Question: I'm using a an 'ObservableCollection' with two 'ICollectionView' for different filters.
One is for filtering messages by some type, and one is for counting checked messages.
As you can see message filter and message count works OK, but when I'm un-checking the message disappear from the list ().
BTW sorry for the long post, I wanted to include all relevant stuff.
'''
<!-- Messages List -->
<DockPanel Grid.Row="1"
Grid.Column="0"
Grid.ColumnSpan="3"
Height="500">
<ListBox Name="listBoxZone"
ItemsSource="{Binding filteredMessageList}"
Background="Transparent"
BorderThickness="0">
<ListBox.ItemTemplate>
<DataTemplate>
<CheckBox Name="CheckBoxZone"
Content="{Binding text}"
Tag="{Binding id}"
Unchecked="CheckBoxZone_Unchecked"
Foreground="WhiteSmoke"
Margin="0,5,0,0"
IsChecked="{Binding isChecked}" />
</DataTemplate>
</ListBox.ItemTemplate>
</ListBox>
</DockPanel>
<Button Content="Test Add New"
Grid.Column="2"
Height="25"
HorizontalAlignment="Left"
Margin="34,2,0,0"
Click="button1_Click" />
<Label Content="{Binding checkedMessageList.Count}"
Grid.Column="2"
Height="25"
Margin="147,2,373,0"
Width="20"
Foreground="white" />
'''

'''
/* ViewModel Class */
public class MainViewModel : INotifyPropertyChanged
{
// Constructor
public MainViewModel()
{
#region filteredMessageList
// connect the ObservableCollection to CollectionView
_filteredMessageList = CollectionViewSource.GetDefaultView(messageList);
// set filter
_filteredMessageList.Filter = delegate(object item)
{
MessageClass temp = item as MessageClass;
if ( selectedFilter.Equals(AvailableFilters.All) )
{
return true;
}
else
{
return temp.filter.Equals(_selectedFilter);
}
};
#endregion
#region checkedMessageList
// connect the ObservableCollection to CollectionView
_checkedMessageList = CollectionViewSource.GetDefaultView(messageList);
// set filter
_checkedMessageList.Filter = delegate(object item) { return (item as MessageClass).isChecked; };
#endregion
}
// message List
private ObservableCollection<MessageClass> _messageList =
new ObservableCollection<MessageClass>();
public ObservableCollection<MessageClass> messageList
{
get { return _messageList; }
set { _messageList = value; }
}
// CollectionView (filtered messageList)
private ICollectionView _filteredMessageList;
public ICollectionView filteredMessageList
{
get { return _filteredMessageList; }
}
// CollectionView (filtered messageList)
private ICollectionView _checkedMessageList;
public ICollectionView checkedMessageList
{
get { return _checkedMessageList; }
}
// SelectedFilter property
private AvailableFilters _selectedFilter = AvailableFilters.All; // Default is set to all
public AvailableFilters selectedFilter
{
get { return _selectedFilter; }
set
{
_selectedFilter = value;
RaisePropertyChanged("selectedFilter");
_filteredMessageList.Refresh(); // refresh list upon update
}
}
// FilterList (Convert Enum To Collection)
private List<KeyValuePair<string, AvailableFilters>> _AvailableFiltersList;
public List<KeyValuePair<string, AvailableFilters>> AvailableFiltersList
{
get
{
/* Check if such list available, if not create for first use */
if (_AvailableFiltersList == null)
{
_AvailableFiltersList = new List<KeyValuePair<string, AvailableFilters>>();
foreach (AvailableFilters filter in Enum.GetValues(typeof(AvailableFilters)))
{
string Description;
FieldInfo fieldInfo = filter.GetType().GetField(filter.ToString());
DescriptionAttribute[] attributes =
(DescriptionAttribute[])fieldInfo.GetCustomAttributes(typeof(DescriptionAttribute), false);
/* if not null get description */
if (attributes != null && attributes.Length > 0)
{
Description = attributes[0].Description;
}
else
{
Description = string.Empty;
}
/* add as new item to filterList */
KeyValuePair<string, AvailableFilters> TypeKeyValue =
new KeyValuePair<string, AvailableFilters>(Description, filter);
_AvailableFiltersList.Add(TypeKeyValue);
}
}
return _AvailableFiltersList;
}
}
#region Implement INotifyPropertyChanged
public event PropertyChangedEventHandler PropertyChanged;
public void RaisePropertyChanged(string propertyName)
{
PropertyChangedEventHandler handler = PropertyChanged;
if (handler != null) handler(this, new PropertyChangedEventArgs(propertyName));
}
#endregion
}
'''
'''
private void CheckBoxZone_Unchecked(object sender, RoutedEventArgs e)
{
CheckBox chkZone = (CheckBox)sender;
ucSystemMessageVM.checkedMessageList.Refresh();
}
'''
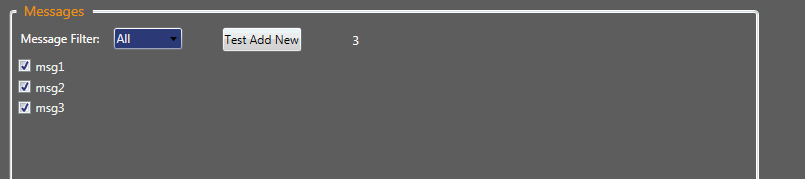
Answer: <URL>' method will always return the same reference for a given collection, so basing multiple collection views on the same reference will be counterproductive. By instantiating the view as follows:
'''
ICollectionView filteredView = new CollectionViewSource { Source=messageList }.View;
'''
The view can now be filtered/sorted/grouped independently of any others. Then you can apply your filtering.